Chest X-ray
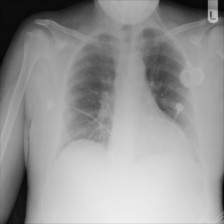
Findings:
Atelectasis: negative
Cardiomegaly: negative
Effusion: negative
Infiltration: negative
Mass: negative
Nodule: negative
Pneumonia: negative
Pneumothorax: negative
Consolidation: negative
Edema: negative
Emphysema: negative
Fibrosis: negative
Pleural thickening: negative
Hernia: negative